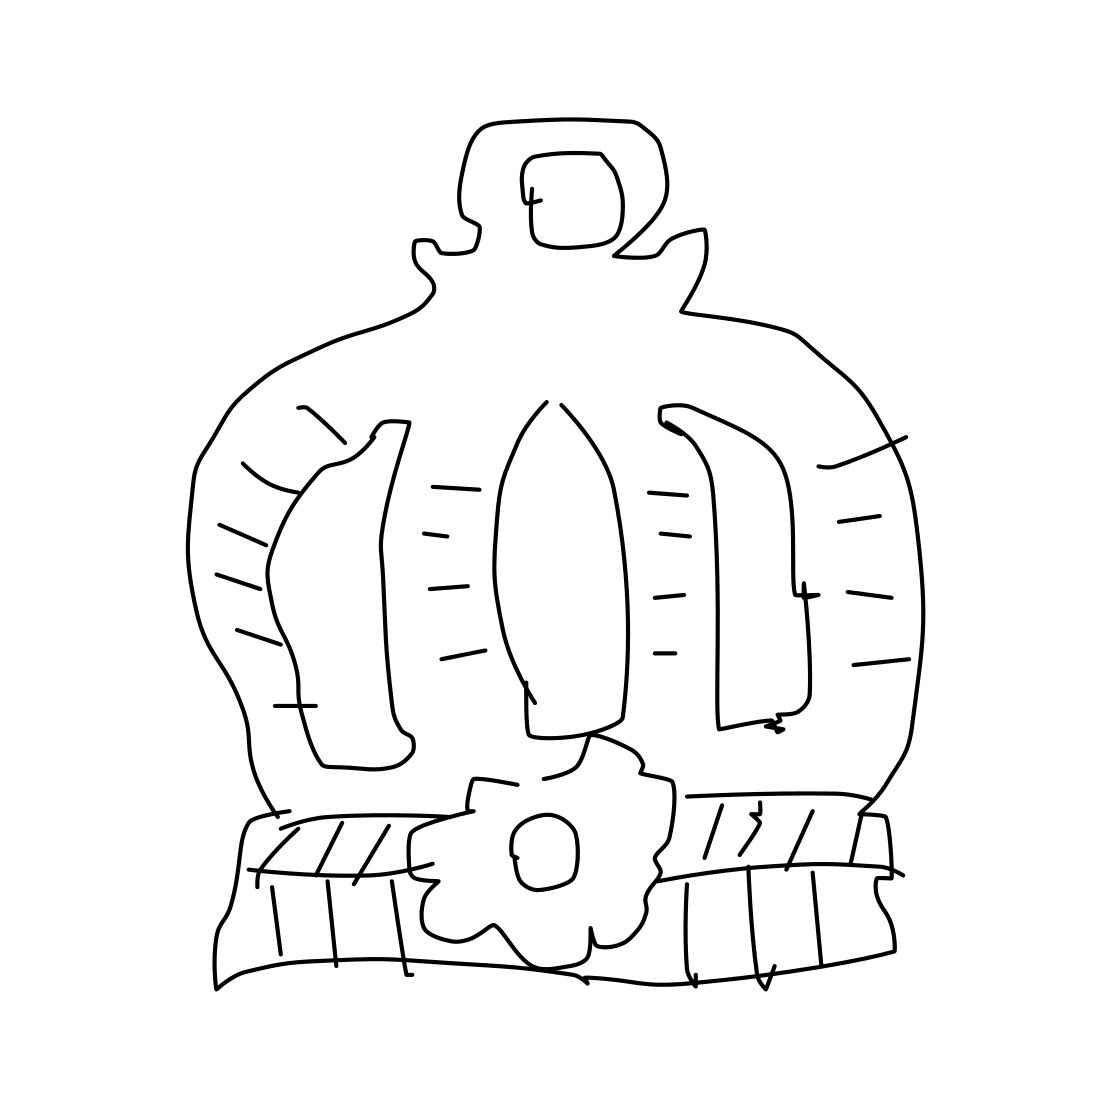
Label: crown